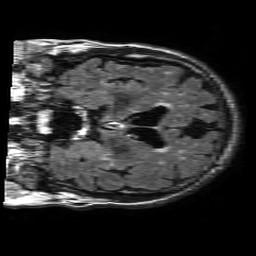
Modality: FLAIR
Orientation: coronal
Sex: male
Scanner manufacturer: philips
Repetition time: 11 s
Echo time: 0.125 s